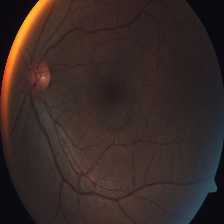
Diabetic retinopathy grade: Severe